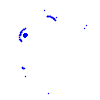
Particle: electron